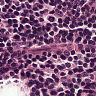
Metastatic tissue present: no